Question: I have a group of text input boxes created in my html like so:
'''
<div id='inputs'>
<% 6.times do |i| %>
<%= text_field_tag "box_" + i.to_s, nil, { :id => "box_" + i.to_s,
:class => "boxes"} %>
<% end %>
</div>
'''
I then have a JS listener for a button below the boxes:
'''
var nextId = 6;
$("#addBtn").on("click",function(){
$("#inputs").append("<input type='text' class='boxes' id='box_"+nextCCId+"'/>");
nextId++;
});
'''
The problem is this:
Text boxes added when rendering are spaced out, but boxes added with JS don't space.
The styling of the two types of boxes appears to be exactly the same on my browsers element inspector, what's going on? It appeared to work properly before. I'm not sure if I just now noticed or I did something to cause this, but undoing my recent changes does not fix it. Please help!
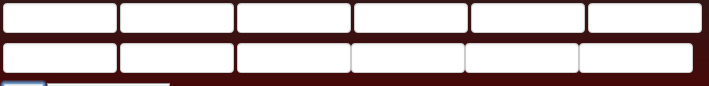
Answer: i think you're simply missing a space in your jquery markup.
'''
$("#addBtn").on("click",function(){
$("#inputs").append("<input type='text' class='boxes' id='box_"+nextCCId+"'/> <!-- space added here -->");
nextId++;
});
'''